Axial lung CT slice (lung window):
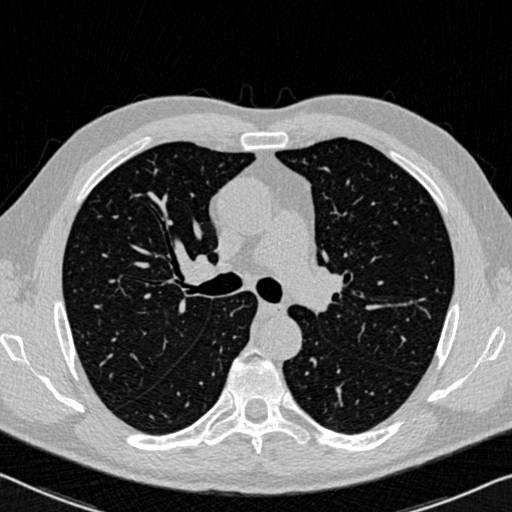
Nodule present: no